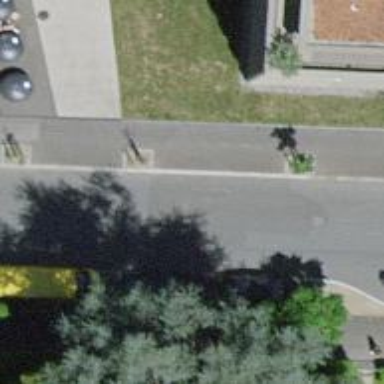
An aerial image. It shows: Street tree with broadleaved leaves.